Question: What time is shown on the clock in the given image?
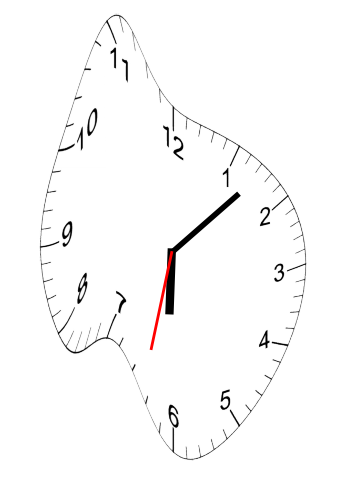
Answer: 06:07:32